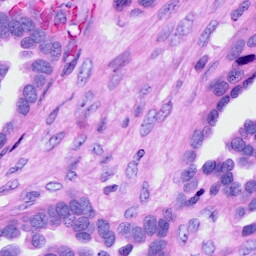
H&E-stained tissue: Ovarian